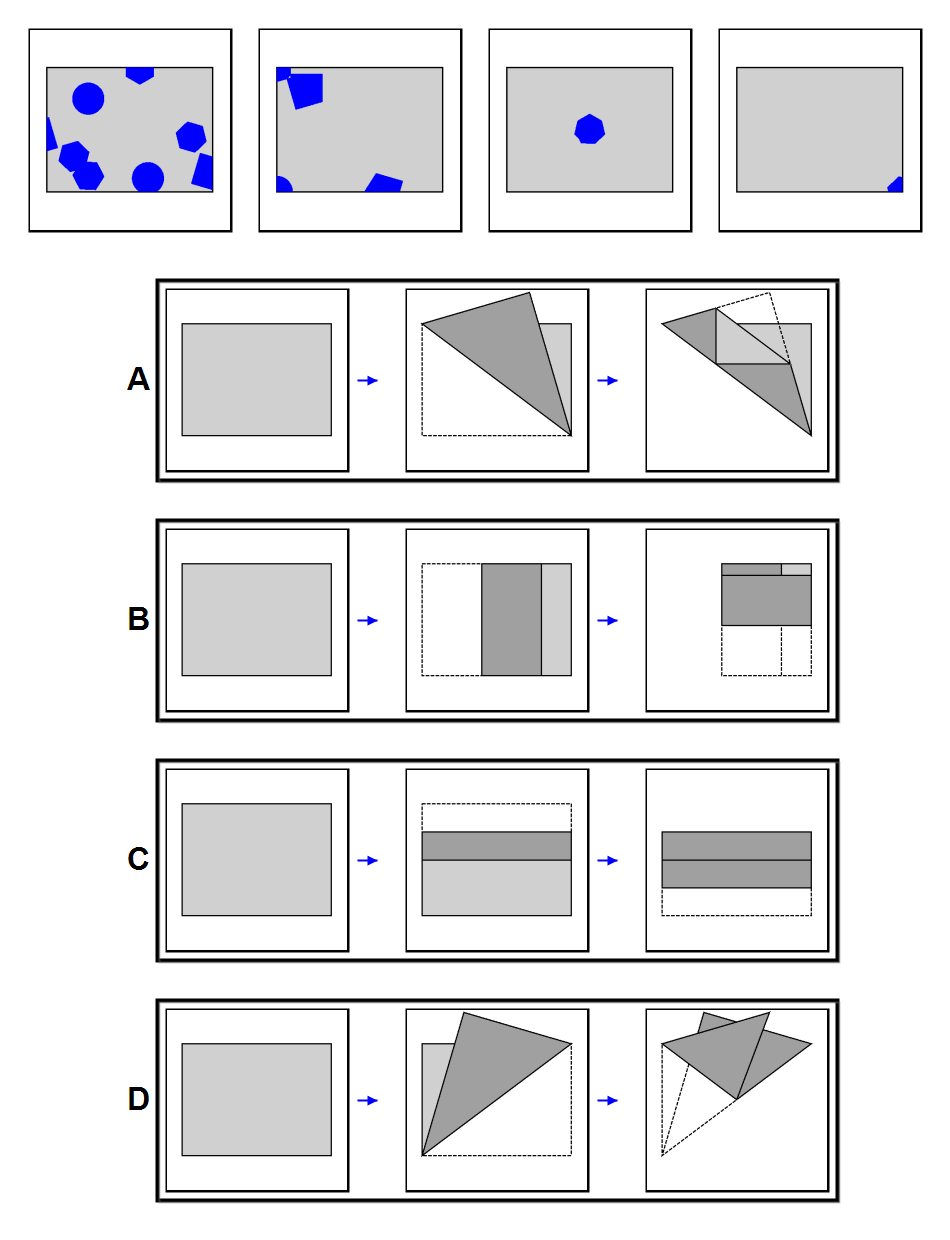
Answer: D